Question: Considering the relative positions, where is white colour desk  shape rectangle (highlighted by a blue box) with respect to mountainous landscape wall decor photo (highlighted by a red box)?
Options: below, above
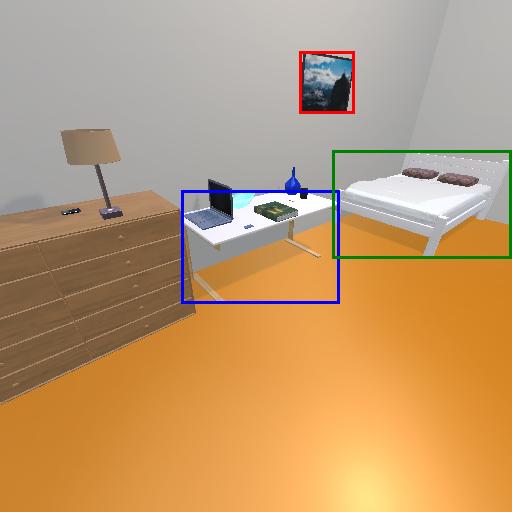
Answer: below